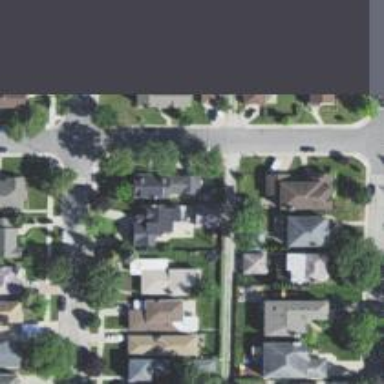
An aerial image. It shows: Alley classified as service road.